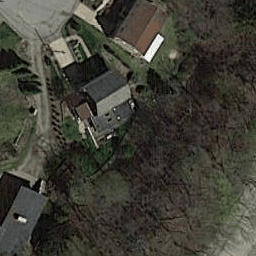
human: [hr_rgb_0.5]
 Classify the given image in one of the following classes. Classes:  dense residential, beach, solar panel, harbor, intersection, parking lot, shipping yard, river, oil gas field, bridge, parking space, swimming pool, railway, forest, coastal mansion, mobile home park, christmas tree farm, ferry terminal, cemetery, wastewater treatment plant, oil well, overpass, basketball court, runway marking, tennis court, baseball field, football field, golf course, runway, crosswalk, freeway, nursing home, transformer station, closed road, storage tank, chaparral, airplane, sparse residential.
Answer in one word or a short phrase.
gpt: sparse residential